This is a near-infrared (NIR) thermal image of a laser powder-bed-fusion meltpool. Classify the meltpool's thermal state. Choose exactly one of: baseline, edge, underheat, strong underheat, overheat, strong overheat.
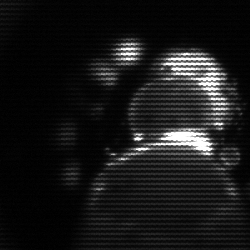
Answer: baseline